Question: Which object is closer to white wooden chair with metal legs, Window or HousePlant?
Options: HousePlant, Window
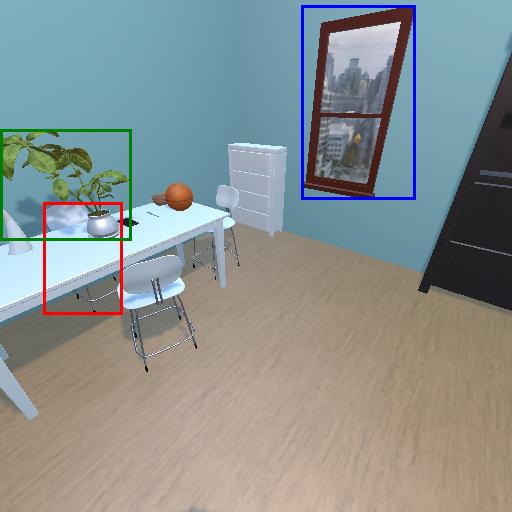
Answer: HousePlant